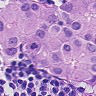
Metastatic tissue present: yes